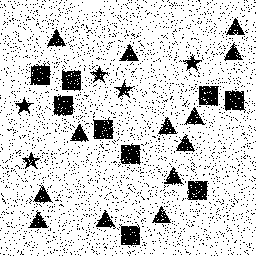
Squares: 9
Triangles: 13
Stars: 5
Total shapes: 27